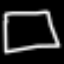
Label: square